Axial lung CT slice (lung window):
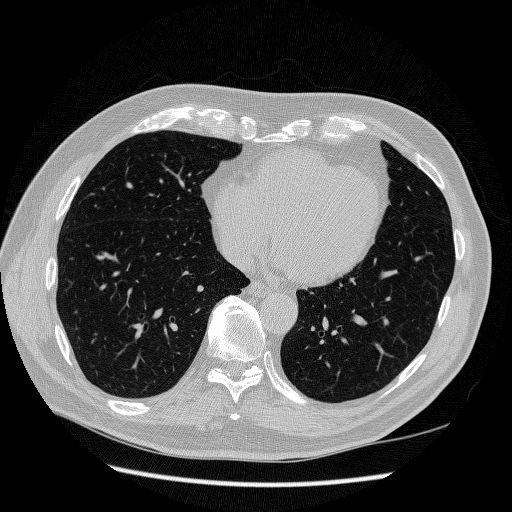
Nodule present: no